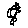
Label: flower